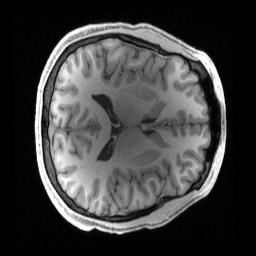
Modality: T1w
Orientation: axial
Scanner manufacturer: siemens
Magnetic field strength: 3 T
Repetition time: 2.4 s
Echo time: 0.00222 s